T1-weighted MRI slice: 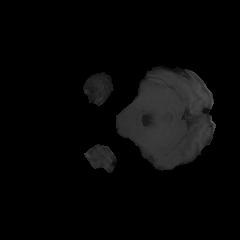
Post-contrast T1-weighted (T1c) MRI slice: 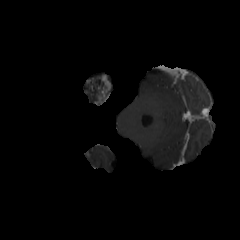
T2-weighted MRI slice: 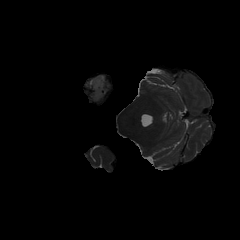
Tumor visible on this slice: yes